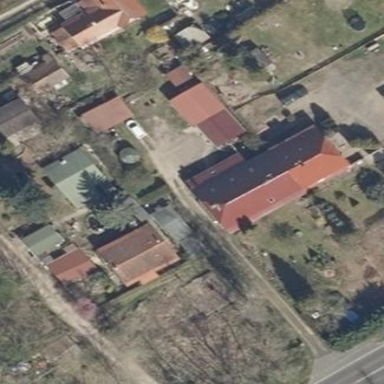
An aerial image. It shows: Residential building.